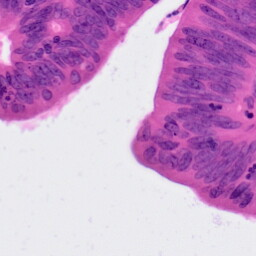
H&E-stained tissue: Colon